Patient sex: M
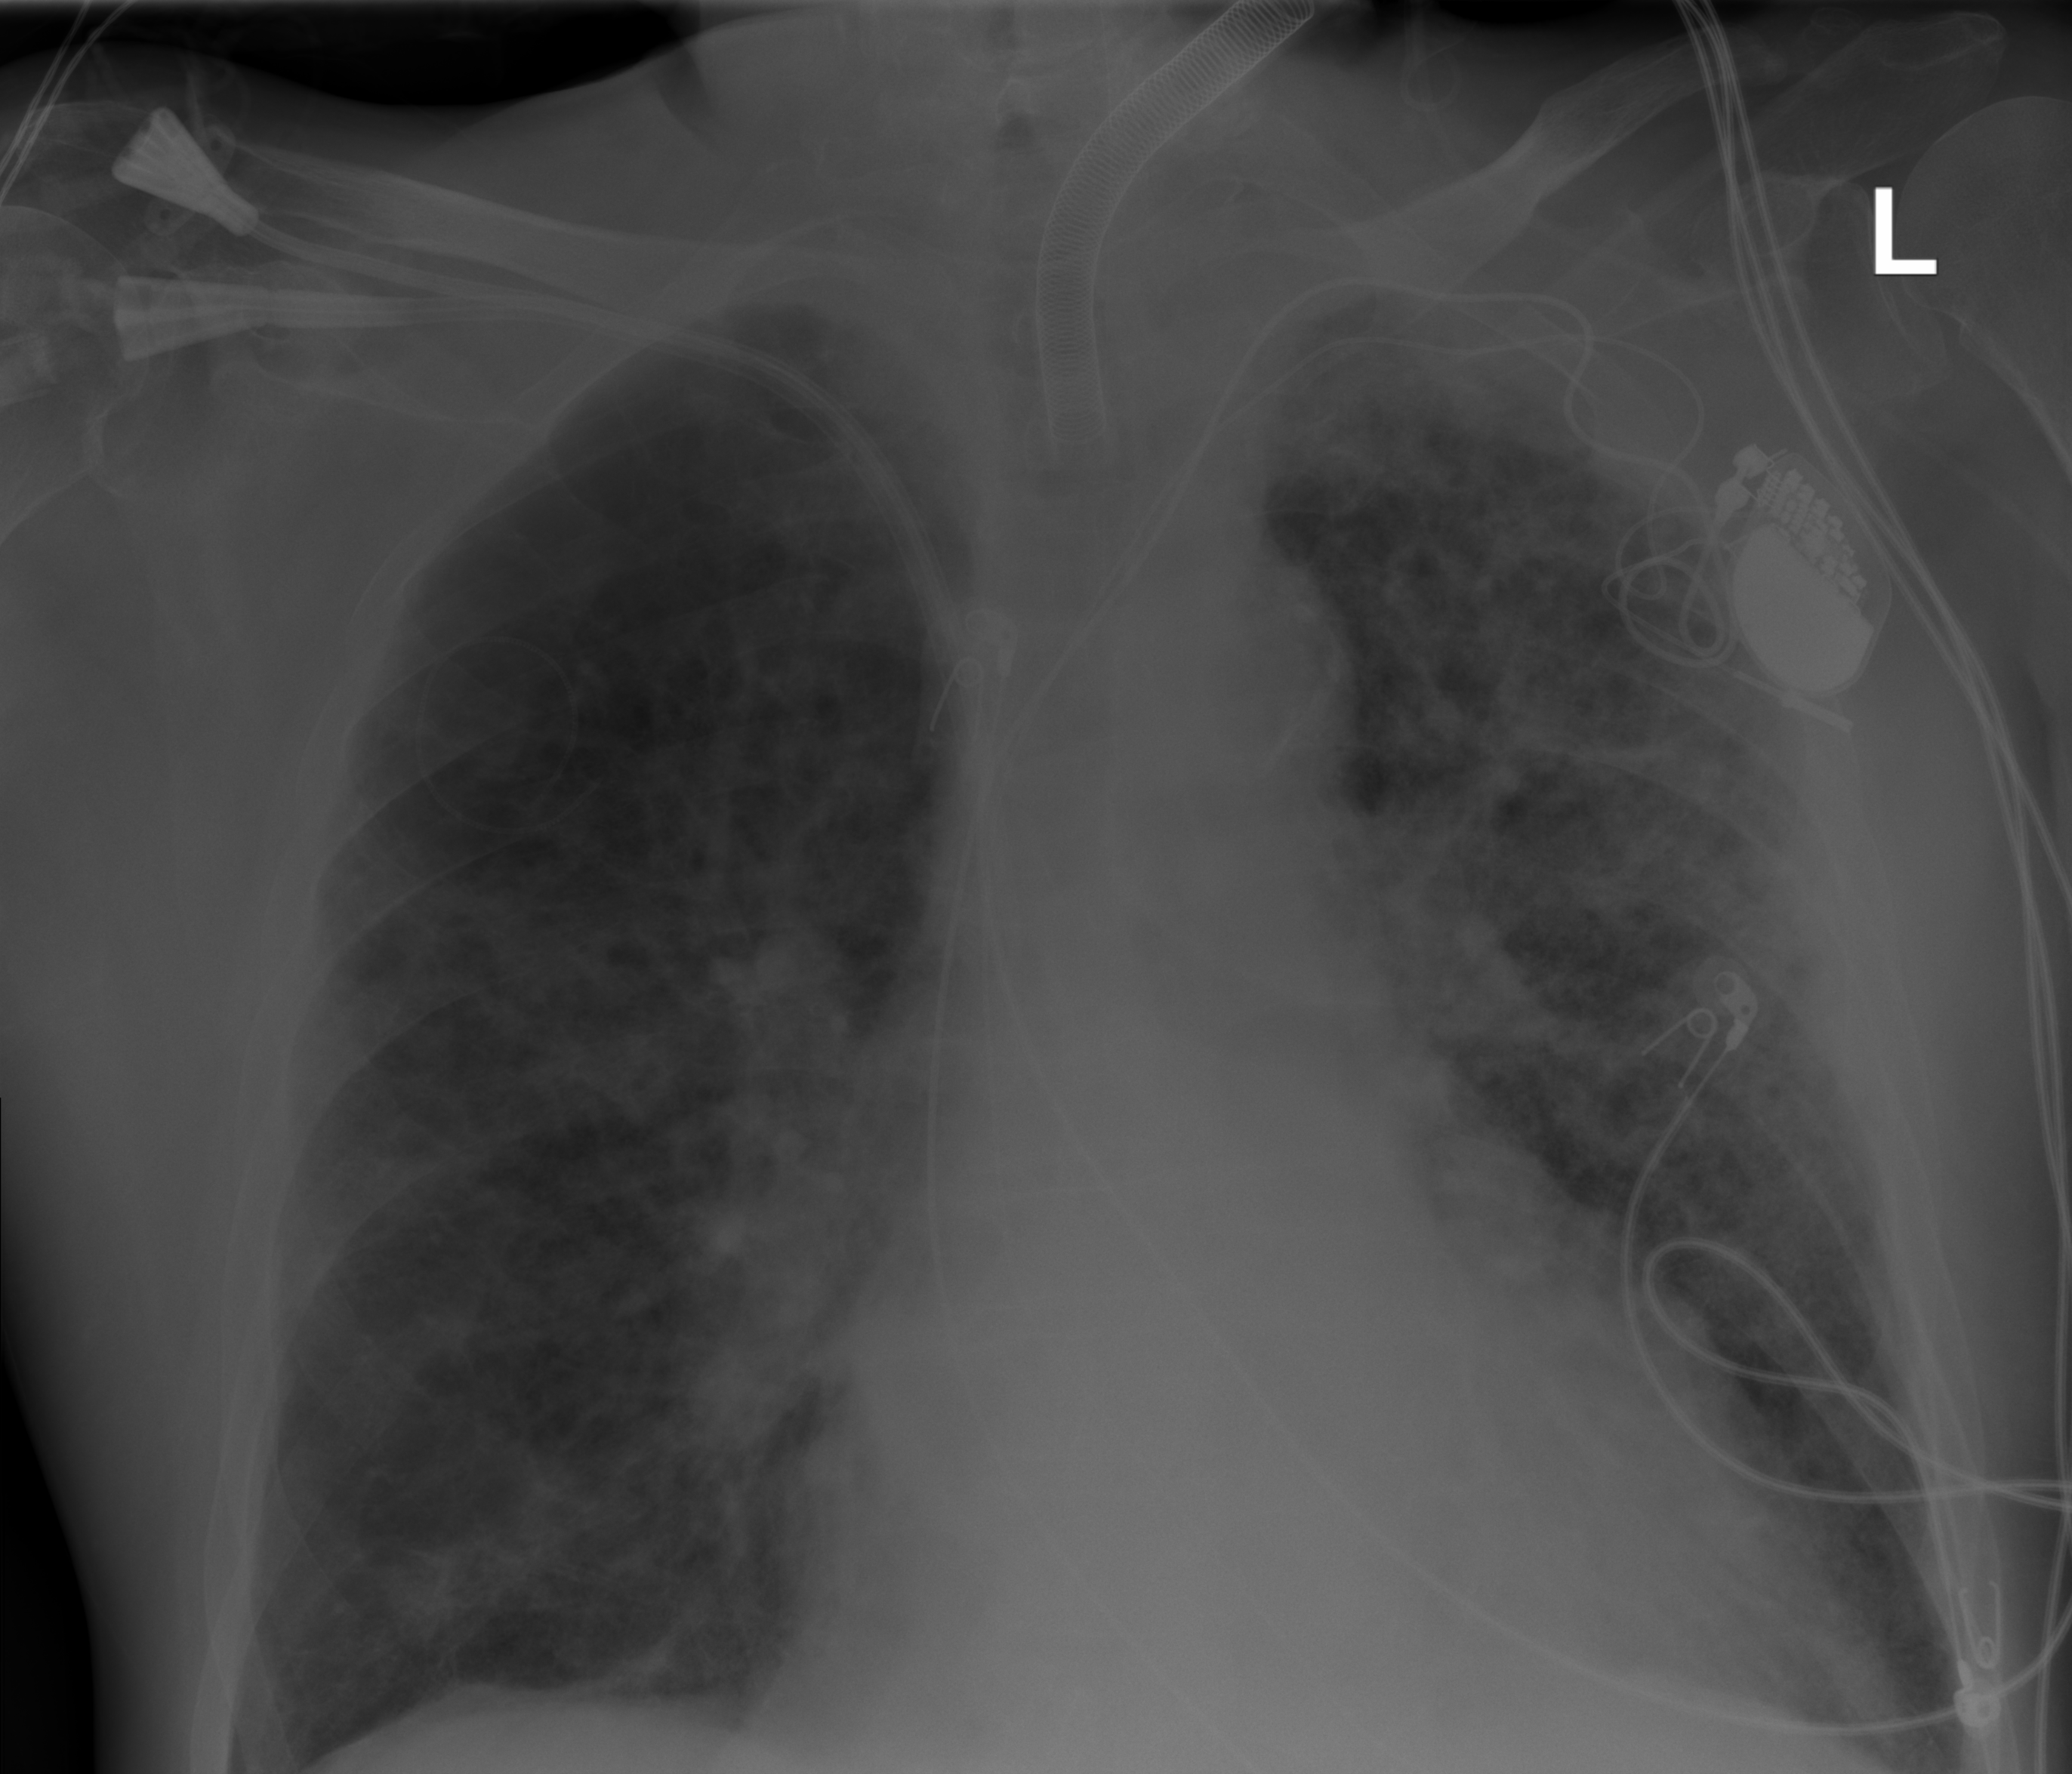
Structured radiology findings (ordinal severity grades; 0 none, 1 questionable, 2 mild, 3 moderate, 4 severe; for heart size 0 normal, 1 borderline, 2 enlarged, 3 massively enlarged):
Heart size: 2
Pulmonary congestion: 2
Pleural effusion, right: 0
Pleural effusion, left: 0
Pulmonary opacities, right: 3
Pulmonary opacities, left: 4
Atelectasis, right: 3
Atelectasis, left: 3